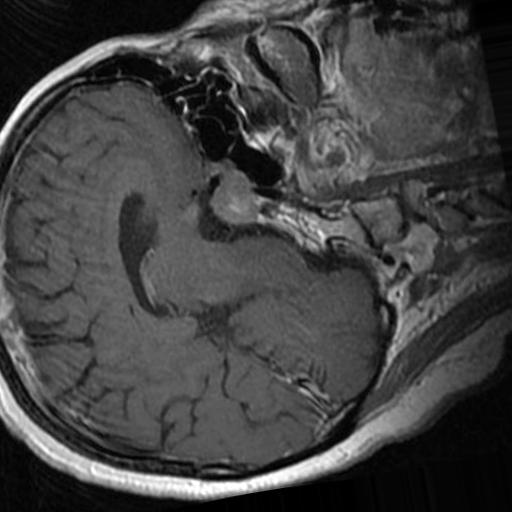
Label: brain_tumor